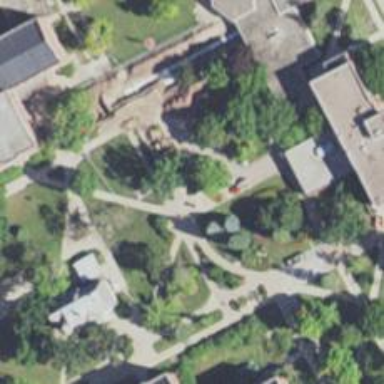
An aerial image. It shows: Park located in historic district.